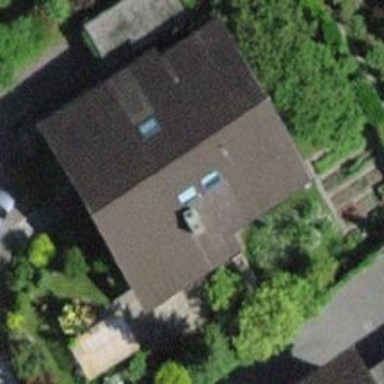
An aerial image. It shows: Detached building.